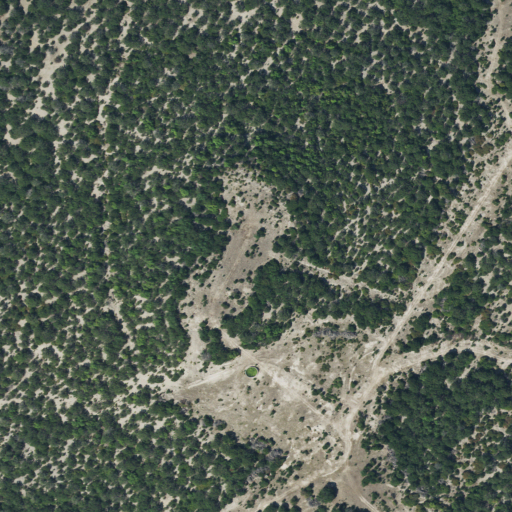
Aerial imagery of ridge(s) in Texas named Blue Mountains containing shrub, deciduous forest, and evergreen forest